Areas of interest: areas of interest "Soccer Field"
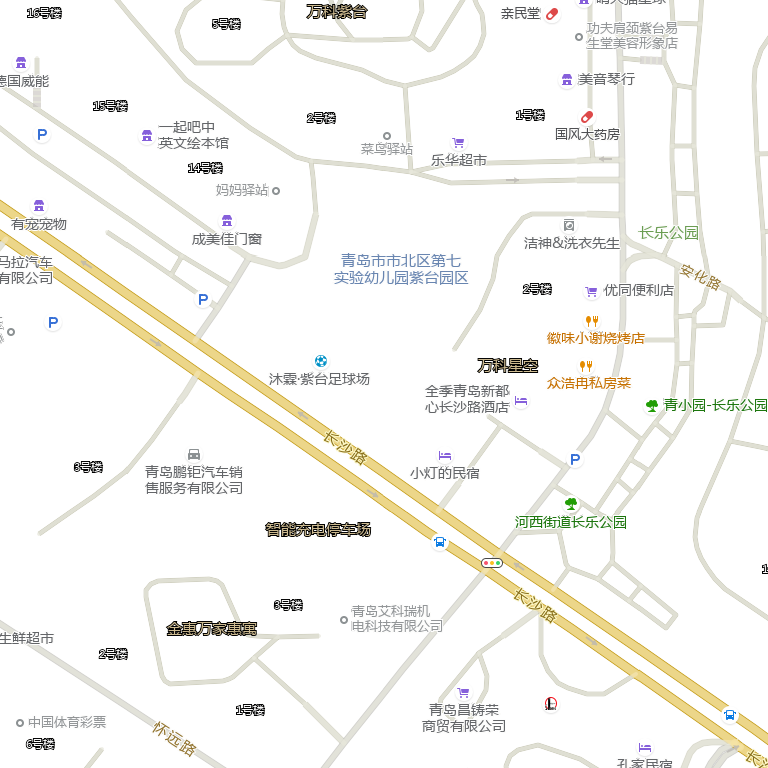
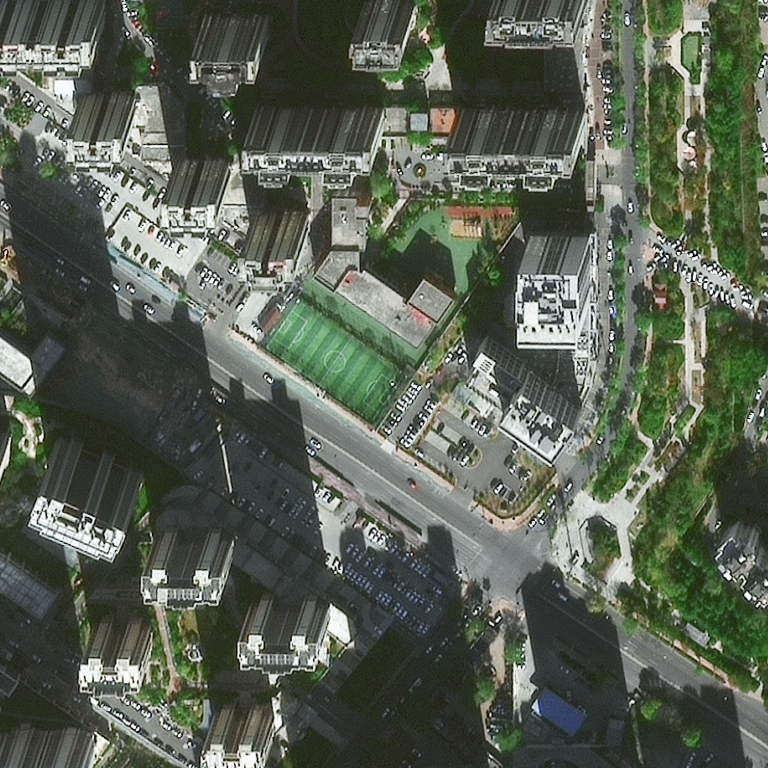